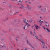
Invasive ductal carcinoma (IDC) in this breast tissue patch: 1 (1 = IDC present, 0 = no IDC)